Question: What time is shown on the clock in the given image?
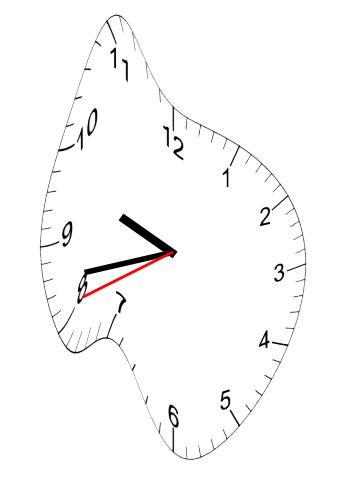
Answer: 09:42:41